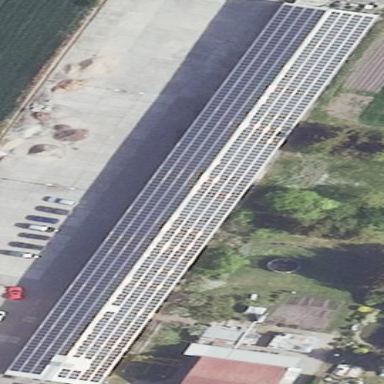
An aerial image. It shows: Building featuring small installation solar photovoltaic panel for electricity generation.